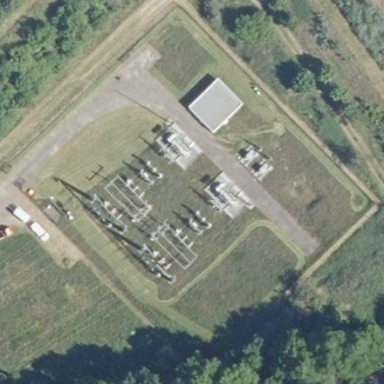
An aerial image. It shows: Outdoor power substation surrounded by fence. The substation is specifically for distribution purposes.